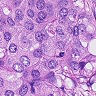
Metastatic tissue present: yes